Question: Here's my code:
'''
console.log('©️');
'''
My console output (from node.js) is:
'''
©️
'''
How do I get rid of that character?

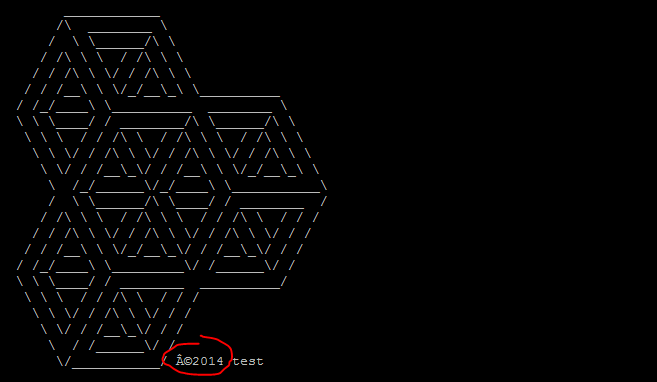
Answer: In PuTTY configuration, please have a look at Window-Translation. You probably have the default value at "Character set translation on received data", which is ISO-8859-1 or a similar single-byte encoding. You need to change it to UTF-8.